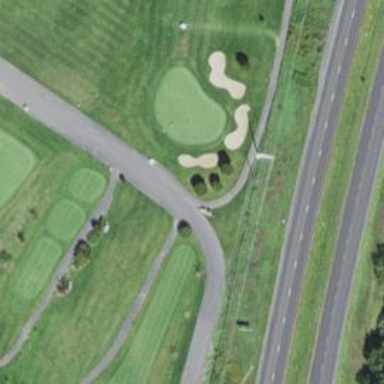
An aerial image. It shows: Asphalt service road that appears to be golf cart path.